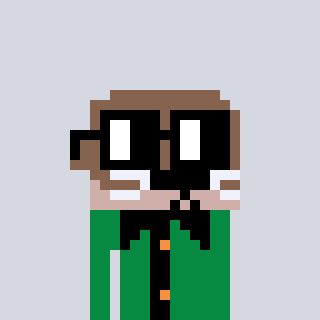
a pixel art character with square black glasses, a otter-shaped head and a green-colored body on a cool background